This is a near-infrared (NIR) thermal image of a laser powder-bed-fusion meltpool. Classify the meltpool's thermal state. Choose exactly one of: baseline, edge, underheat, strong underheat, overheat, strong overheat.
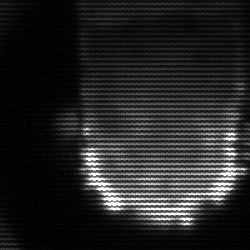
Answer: baseline